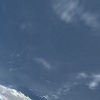
Label: water